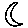
Label: moon